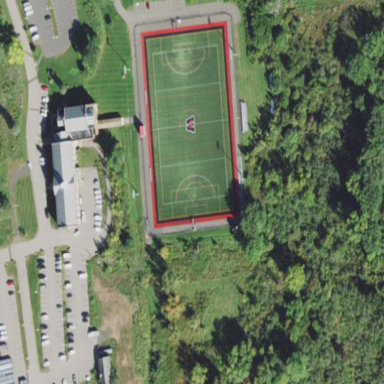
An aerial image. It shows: Lacrosse pitch for sports and leisure activities.